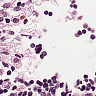
Metastatic tissue present: no